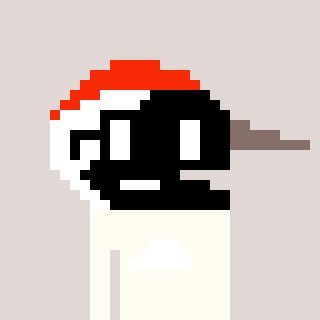
a pixel art character with square black glasses, a crane-shaped head and a grayscale-colored body on a warm background